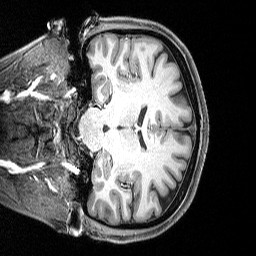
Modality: T1w
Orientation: coronal
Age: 33
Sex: male
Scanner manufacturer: siemens
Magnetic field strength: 3 T
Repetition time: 2.3 s
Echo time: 0.00298 s